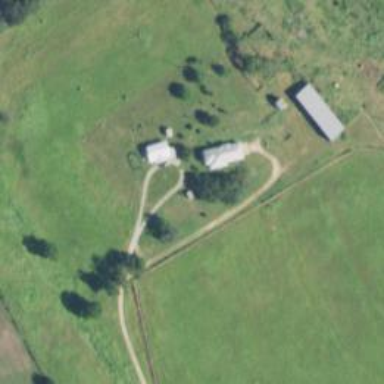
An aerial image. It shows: Driveway.